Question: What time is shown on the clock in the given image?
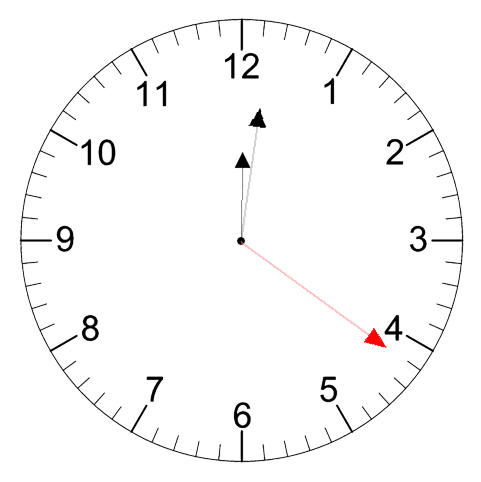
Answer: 12:01:21